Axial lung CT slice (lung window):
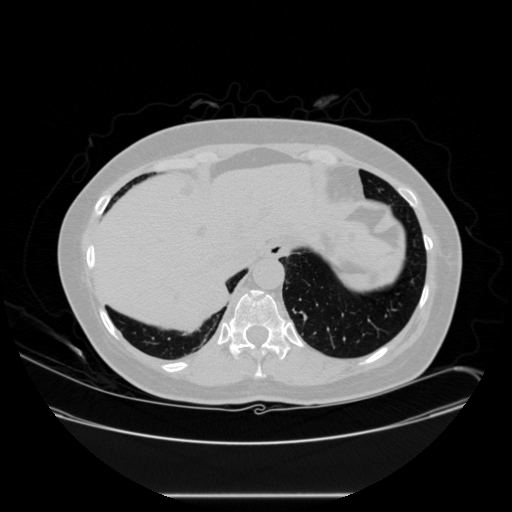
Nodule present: no